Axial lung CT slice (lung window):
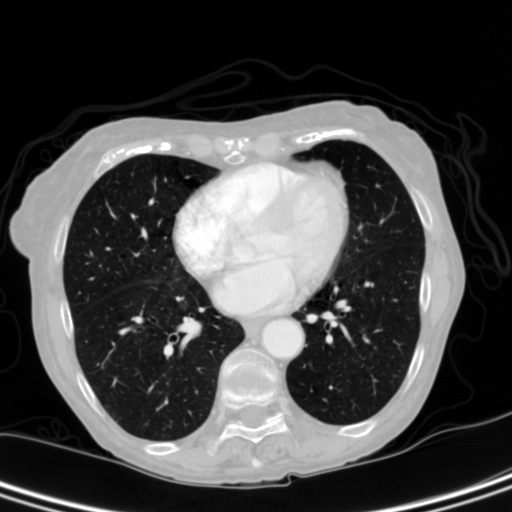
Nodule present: no